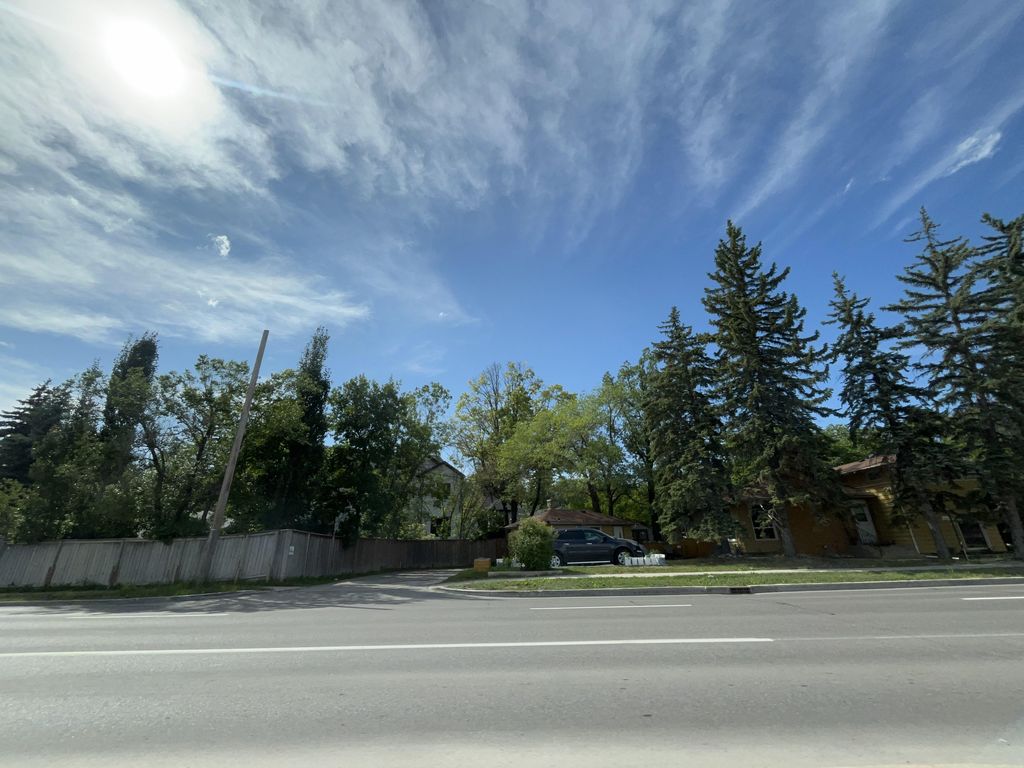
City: winnipeg